Question: I have been using Xcode 6 and I am using Xcode 7.3 beta 3 now and I got this warning
> ld: warning: directory not found for option
'-F/Applications/Xcode-beta.app/Contents/Developer/Platforms/iPhoneOS.platform/Developer/SDKs/iPhoneOS9.3.sdk/Developer/Library/Frameworks'
I've read something to go to "Project > Build Sittings > Search Path > Framework Search Paths" and I found it empty as you can see in the picture below.
Does anybody know how or what should I do?

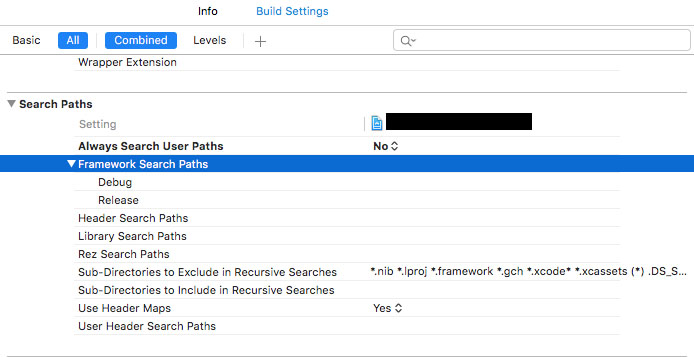
Answer: : Creating a new scheme should do the trick: 'Products > Scheme > New Scheme' select the correct target and give it a name. Also clean and rebuild your project ('Product > Clean' and 'Product > Build')
---
Do you have the 9.3 simulator dowloaded on your system? You can check by going to 'Xcode > Preferences > Downloads'. If not download the version(s) you need from the list.
<URL>